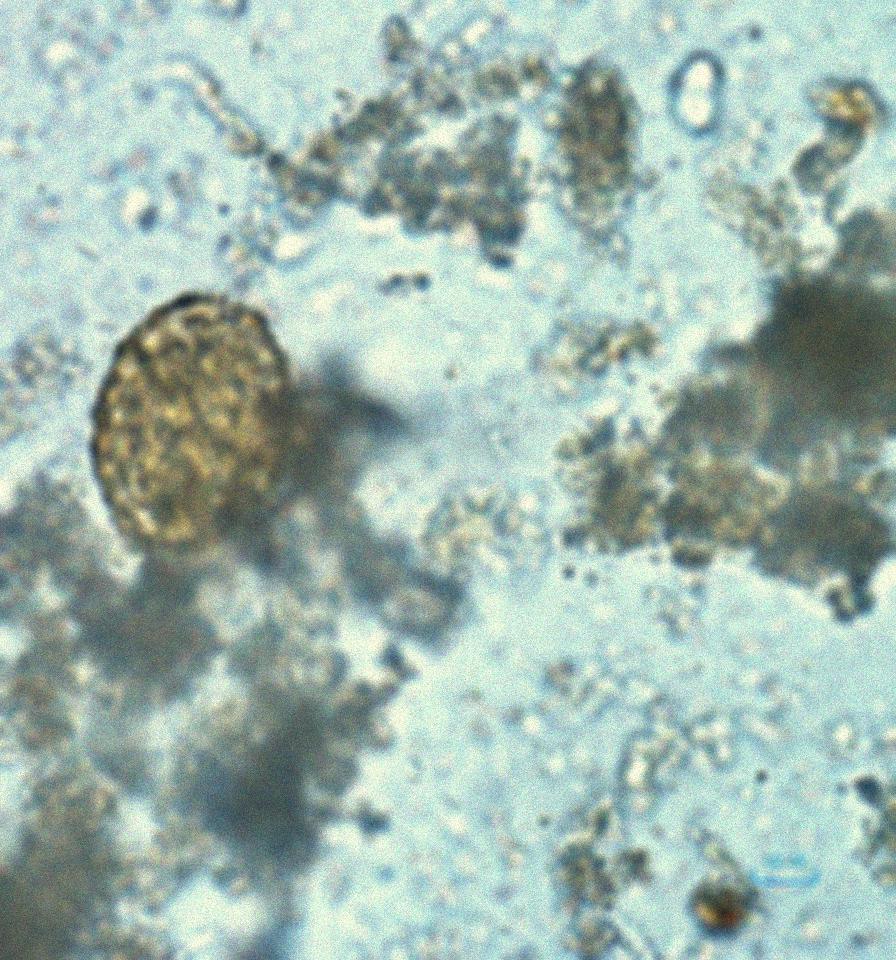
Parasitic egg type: Ascaris lumbricoides